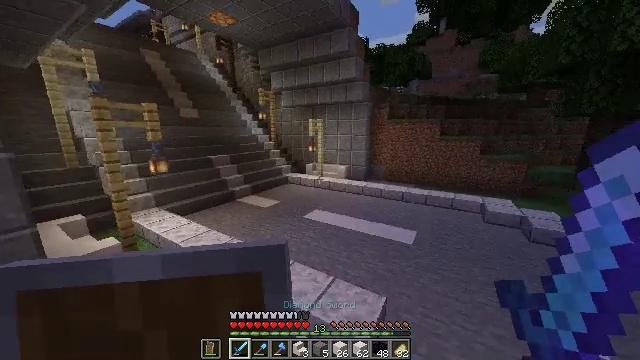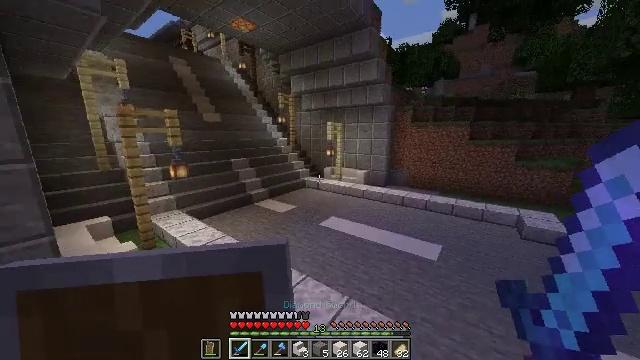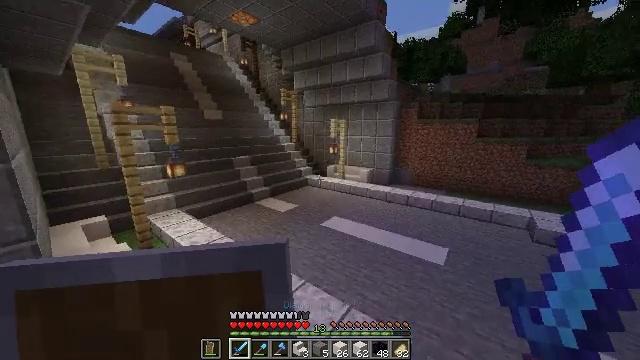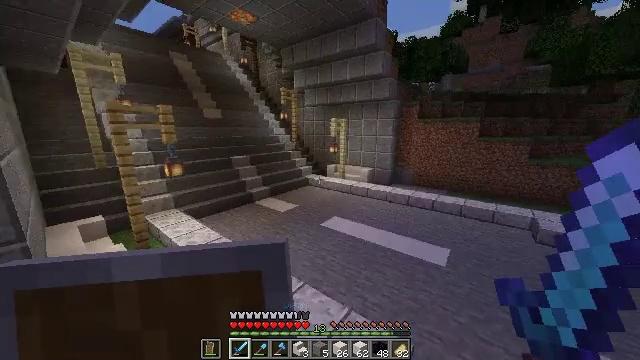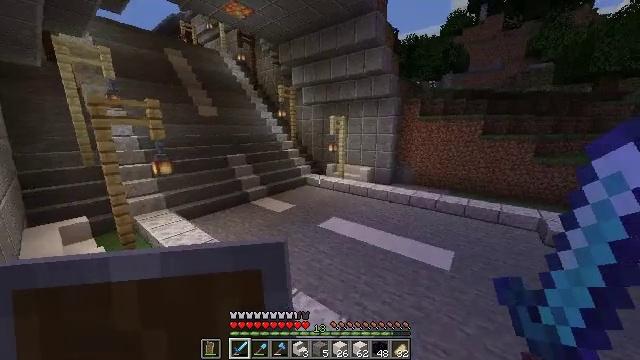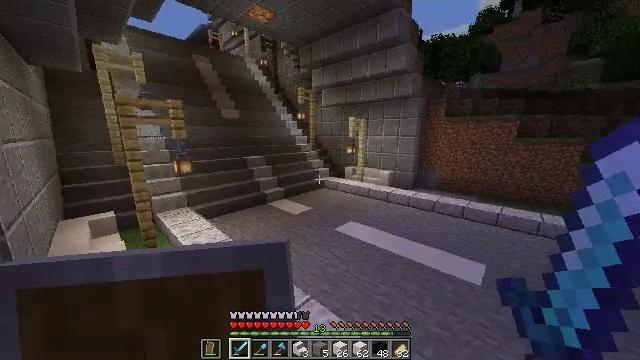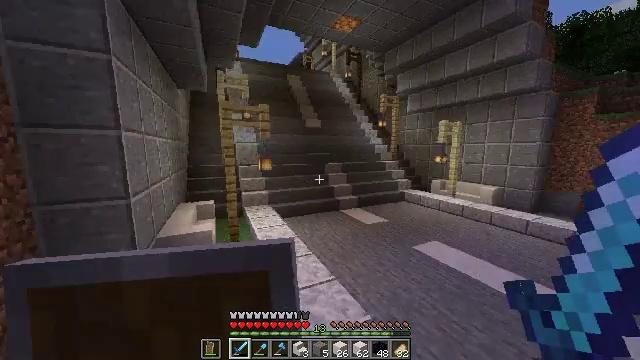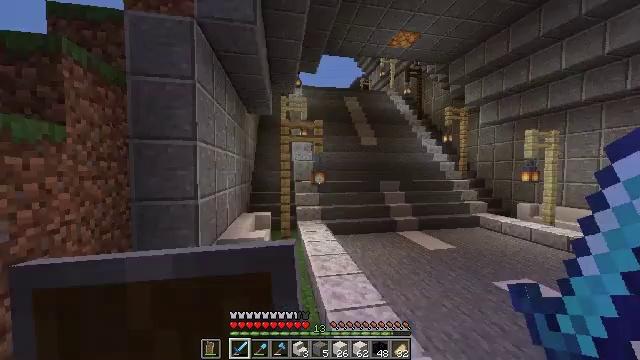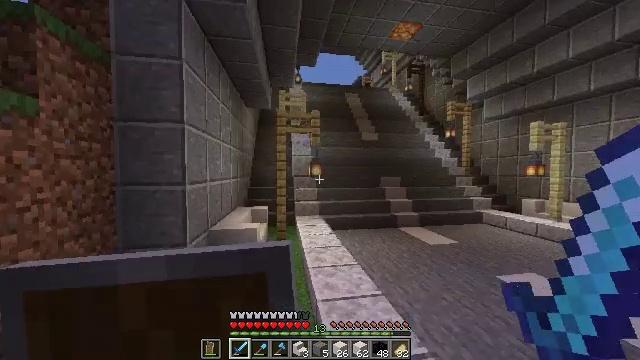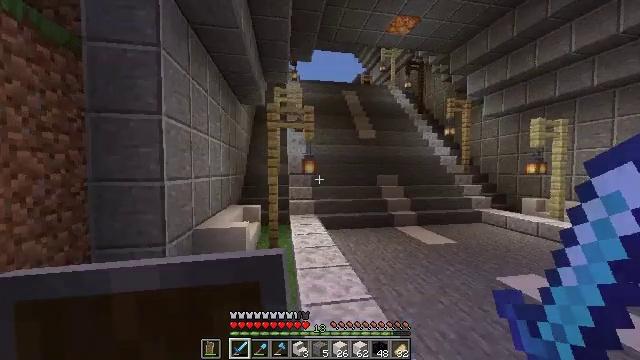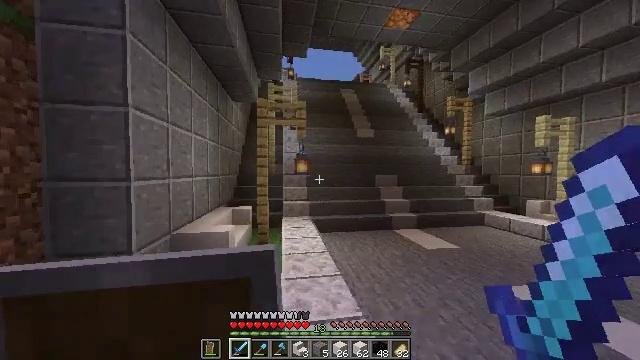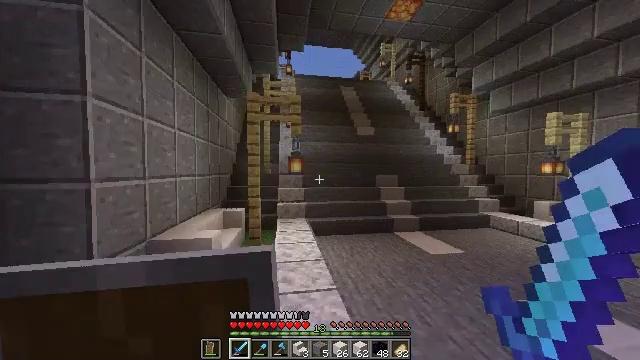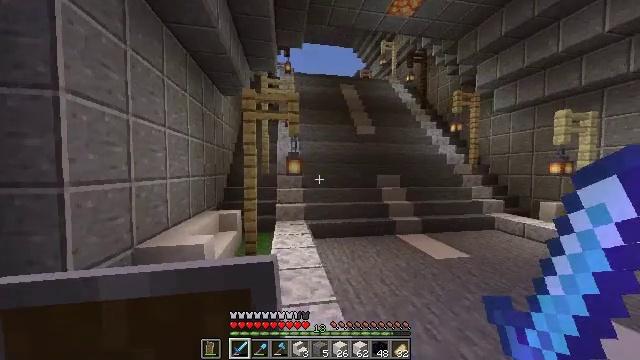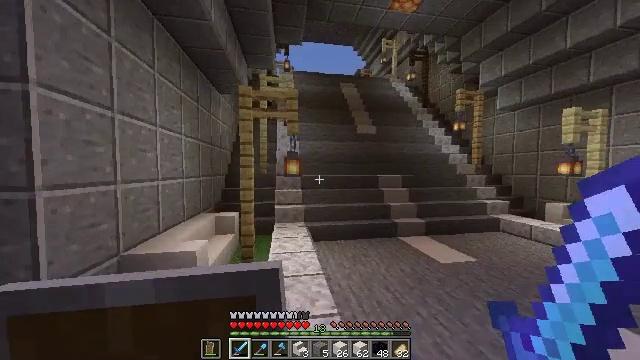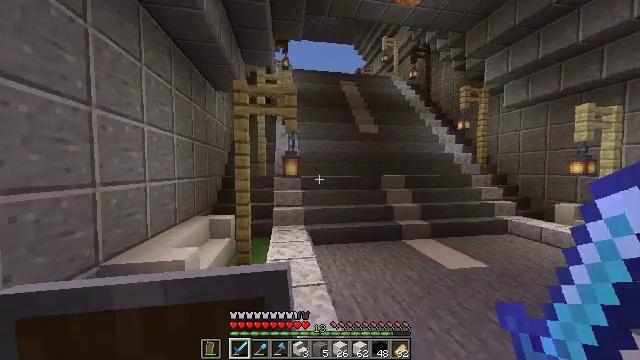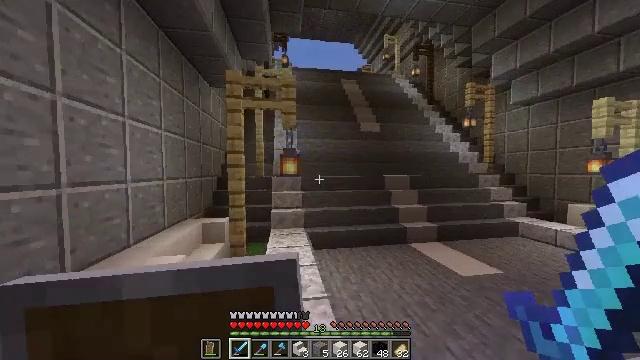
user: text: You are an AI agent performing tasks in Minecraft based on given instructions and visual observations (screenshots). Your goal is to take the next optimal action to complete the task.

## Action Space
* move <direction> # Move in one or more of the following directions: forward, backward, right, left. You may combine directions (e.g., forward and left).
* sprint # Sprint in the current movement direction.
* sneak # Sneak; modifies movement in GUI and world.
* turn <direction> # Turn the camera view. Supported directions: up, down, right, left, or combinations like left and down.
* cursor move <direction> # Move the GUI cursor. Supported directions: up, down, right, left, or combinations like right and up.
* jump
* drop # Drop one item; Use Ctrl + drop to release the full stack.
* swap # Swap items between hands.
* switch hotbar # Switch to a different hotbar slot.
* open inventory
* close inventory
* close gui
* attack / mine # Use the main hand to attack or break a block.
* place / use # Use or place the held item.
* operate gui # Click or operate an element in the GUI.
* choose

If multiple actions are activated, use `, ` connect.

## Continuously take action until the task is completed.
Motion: motion action
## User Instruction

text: Craft polished diorite stairs.
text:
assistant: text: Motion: move forward, turn left
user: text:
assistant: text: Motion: move forward, turn left
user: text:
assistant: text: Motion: move forward
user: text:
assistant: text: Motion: move forward
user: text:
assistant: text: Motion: move forward, turn left and up
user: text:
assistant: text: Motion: move forward, turn left and up
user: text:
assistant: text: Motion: move forward, turn left and up
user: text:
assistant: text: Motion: move forward
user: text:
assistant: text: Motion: move forward
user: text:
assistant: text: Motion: move forward
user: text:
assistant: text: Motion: move forward
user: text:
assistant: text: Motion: move forward
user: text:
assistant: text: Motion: move forward
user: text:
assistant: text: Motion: move forward
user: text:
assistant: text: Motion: move forward
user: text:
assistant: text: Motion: move forward, turn right
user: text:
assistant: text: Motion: move forward, turn right and up
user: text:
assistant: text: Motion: move forward
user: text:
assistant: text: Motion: move forward
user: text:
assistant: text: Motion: move forward
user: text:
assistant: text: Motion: move forward and move right
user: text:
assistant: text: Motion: move forward and move right
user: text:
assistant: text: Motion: move forward and move right
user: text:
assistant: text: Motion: move forward and move right, turn left
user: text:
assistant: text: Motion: move forward and move right, turn left and up
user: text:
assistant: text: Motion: move forward and move right
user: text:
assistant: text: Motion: move forward and move right
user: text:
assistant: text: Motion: move forward
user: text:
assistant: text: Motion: move forward
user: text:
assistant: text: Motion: move forward